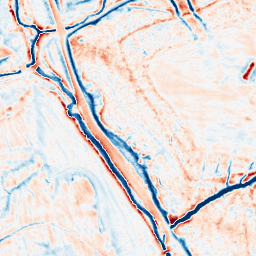
Category: edge_preserving
Decomposition family: guided
Decomposition parameters: radius: 4
eps: 0.001
Upsampling method: sinc_hamming
Upsampling parameters: scale: 2
kernel_size: 4
Upsampling scale: 2